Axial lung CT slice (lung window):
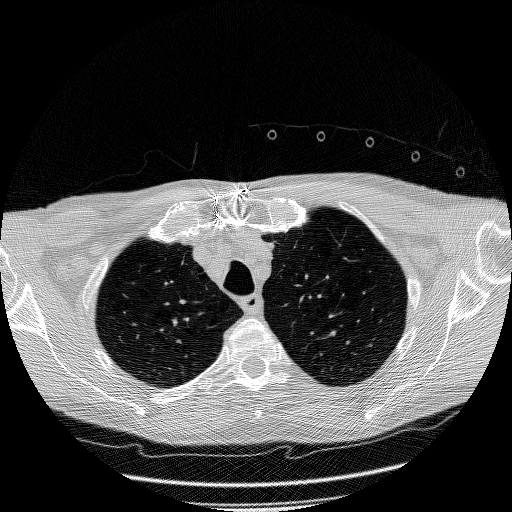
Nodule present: no